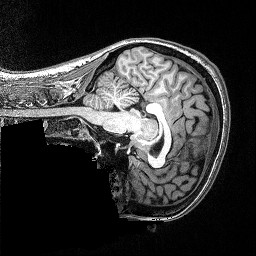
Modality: T1w
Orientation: sagittal
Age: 25
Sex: female
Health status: healthy
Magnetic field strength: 3 T
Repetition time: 2.53 s
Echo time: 0.00331 s